Aerial crown-view tile of a tropical tree (Barro Colorado Island, Panama), acquired 20250818:
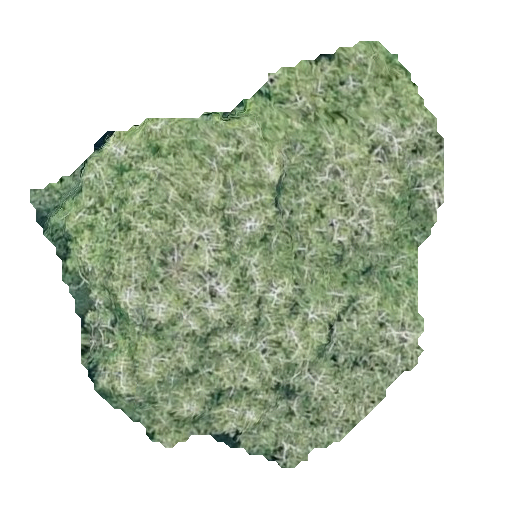
Species: Virola surinamensis
GBIF accepted scientific name: Virola surinamensis
Crown area: 170.433 m²